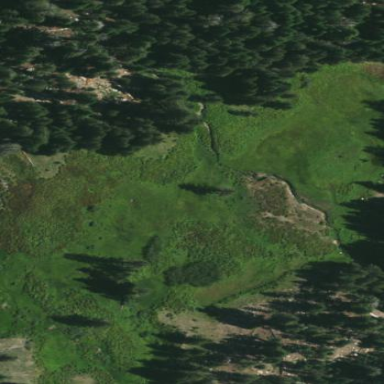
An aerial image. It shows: Beautiful meadow.